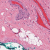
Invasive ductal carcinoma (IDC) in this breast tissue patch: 0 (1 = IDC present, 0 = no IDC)